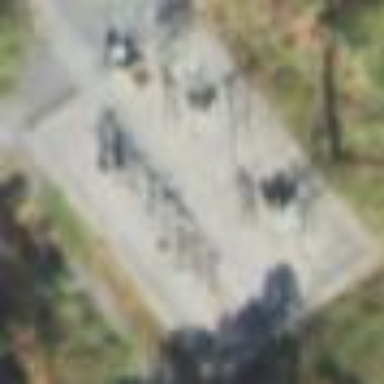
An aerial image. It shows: Power substation.